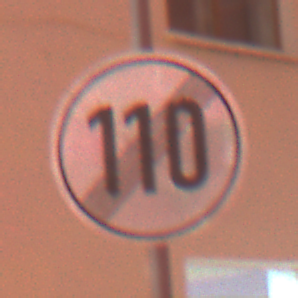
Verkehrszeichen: EndeGeschwindigkeit110
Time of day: Night
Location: Outdoor (Urban)
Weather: Overcast
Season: Winter
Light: Artificial